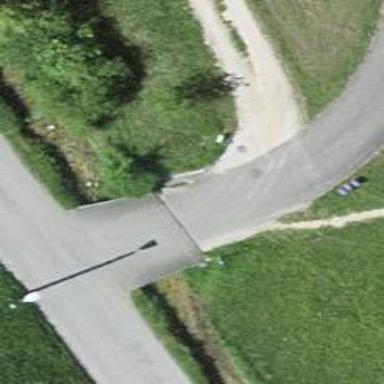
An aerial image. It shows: Asphalt road on bridge in living street with no sidewalk.